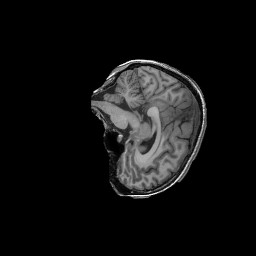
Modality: T1w
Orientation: sagittal
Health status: ill
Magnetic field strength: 3 T